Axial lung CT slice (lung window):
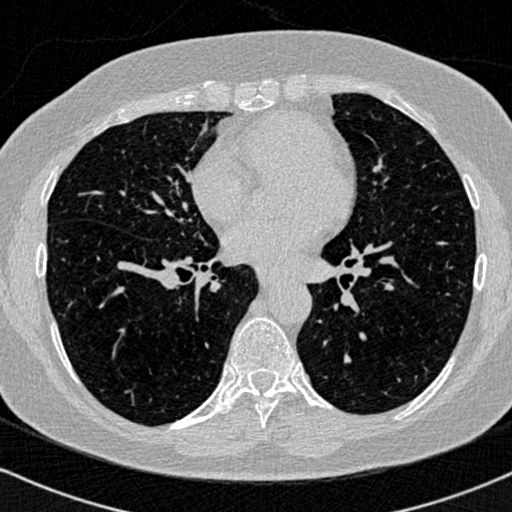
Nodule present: no